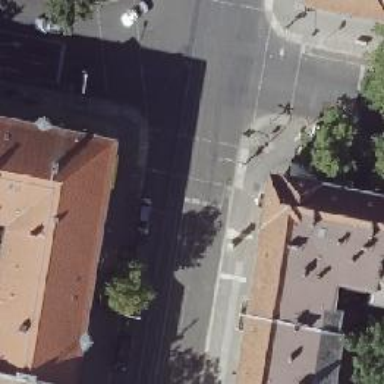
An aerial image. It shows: Road with traffic signals.